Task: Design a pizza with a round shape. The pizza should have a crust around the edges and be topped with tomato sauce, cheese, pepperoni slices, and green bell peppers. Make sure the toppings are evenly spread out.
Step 611:
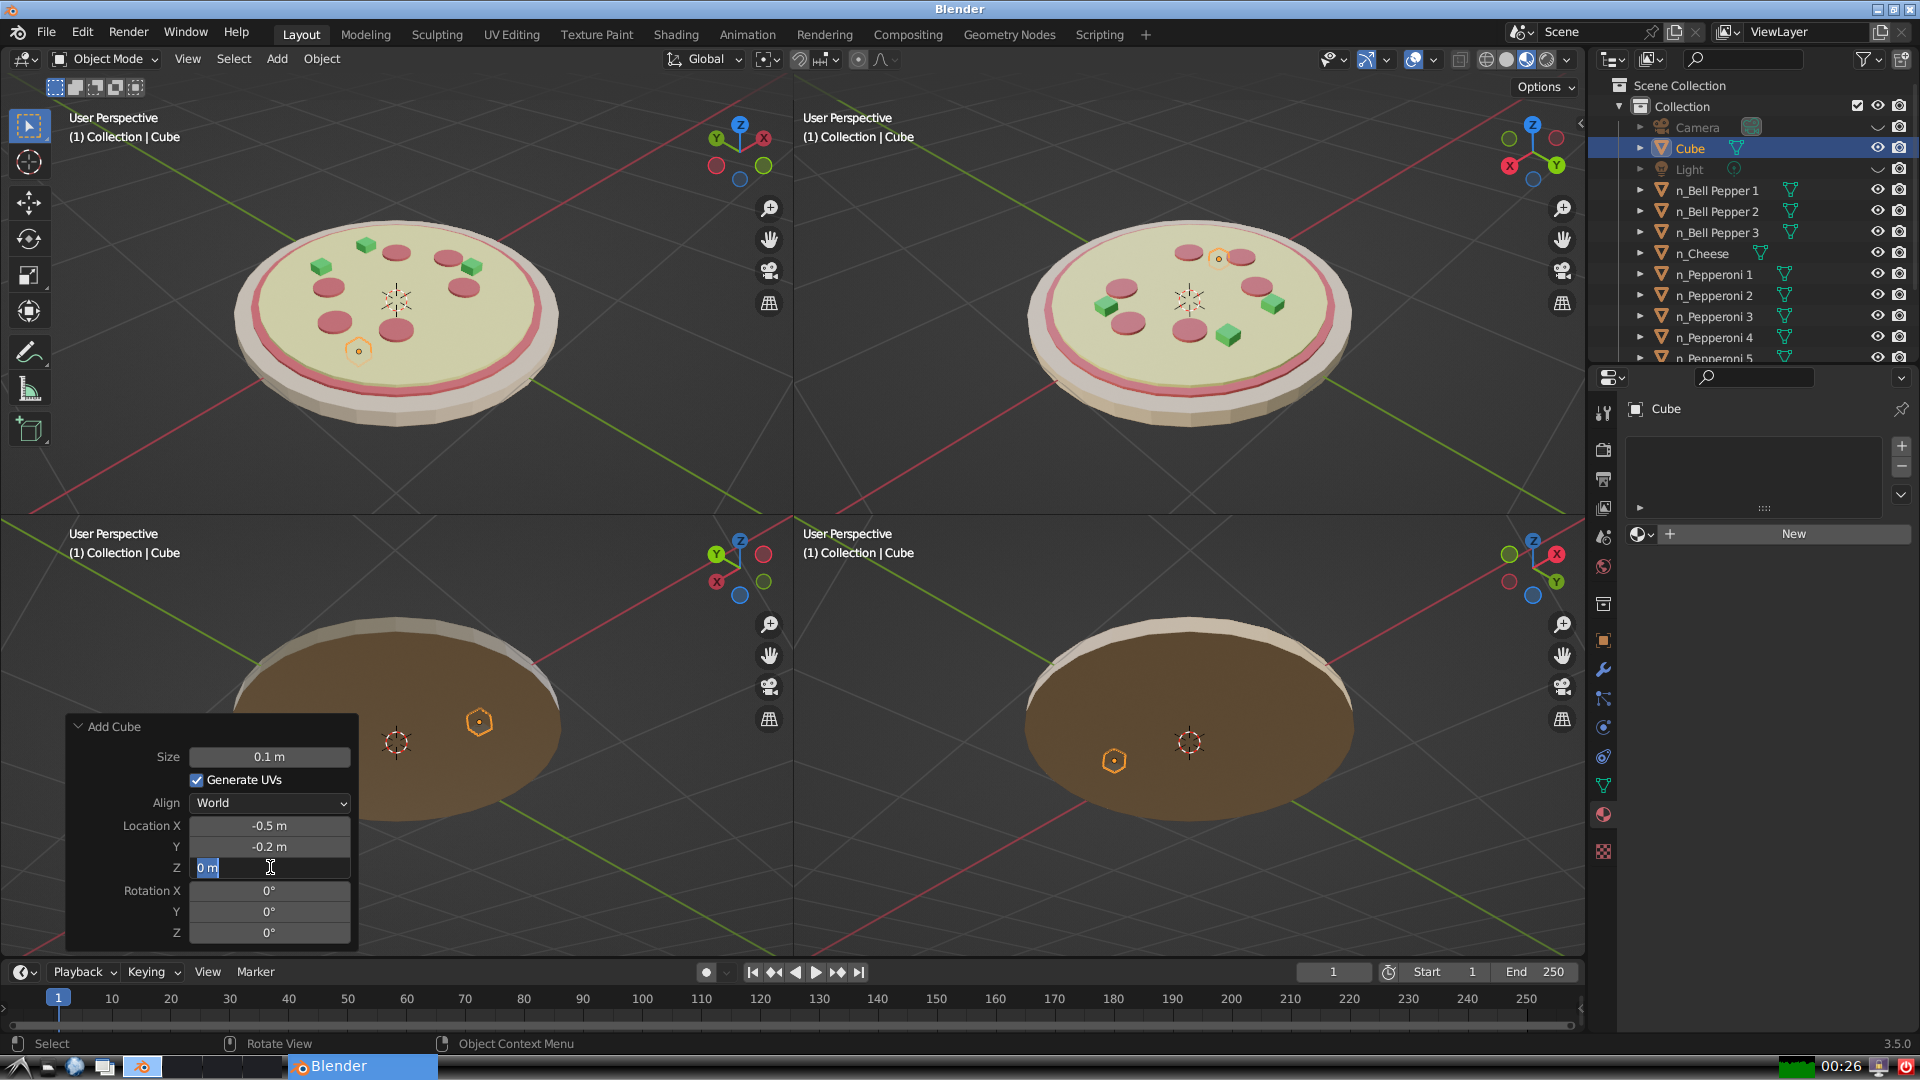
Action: input_text: 0.1